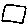
Label: square